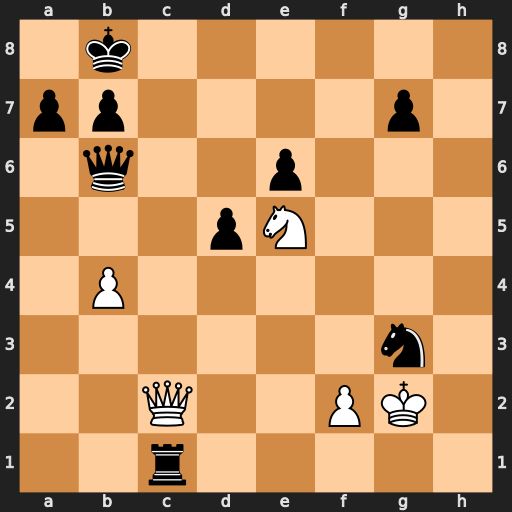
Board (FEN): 1k6/pp4p1/1q2p3/3pN3/1P6/6n1/2Q2PK1/2r5
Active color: w
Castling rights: -
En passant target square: -
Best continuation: Nd7+ Ka8 Nxb6+